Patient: sex F, age 58
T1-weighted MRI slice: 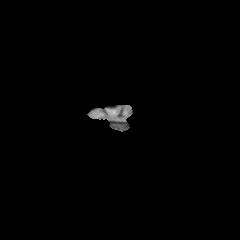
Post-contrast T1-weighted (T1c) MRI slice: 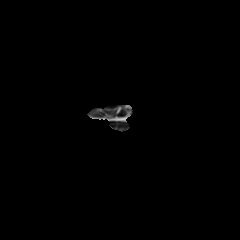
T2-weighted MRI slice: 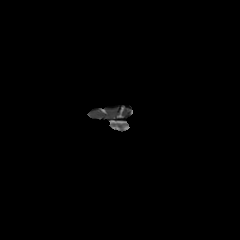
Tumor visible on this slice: no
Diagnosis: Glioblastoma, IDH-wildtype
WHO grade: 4